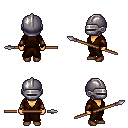
a pixel art fantasy rpg character, female body template, human, tanned skin, brown robe, teal pants, brunette short mohawk hairstyle, metal helm, leather bracers, brown shoes, spear, four views (front, back, left, right), 2x2 character sprite sheet, small pixel art, hard edges, no anti-aliasing